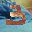
Label: 3